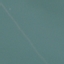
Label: SeaLake